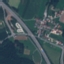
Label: Highway